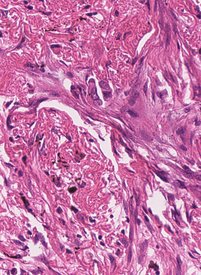
Tumor epithelial tissue: no
Tumor-associated stroma tissue: yes
Normal tissue: no